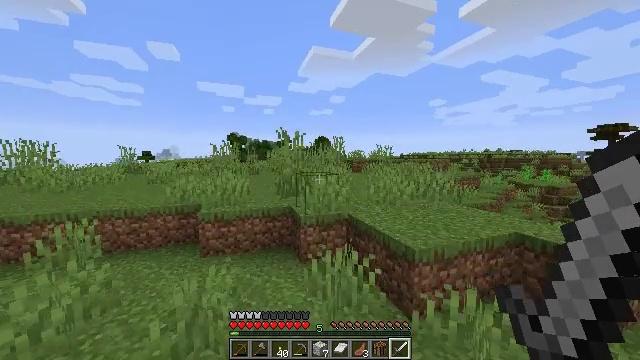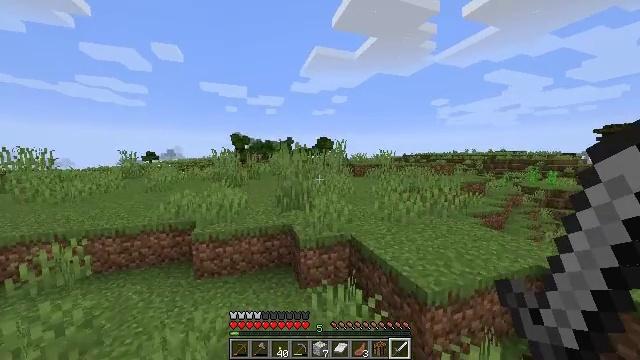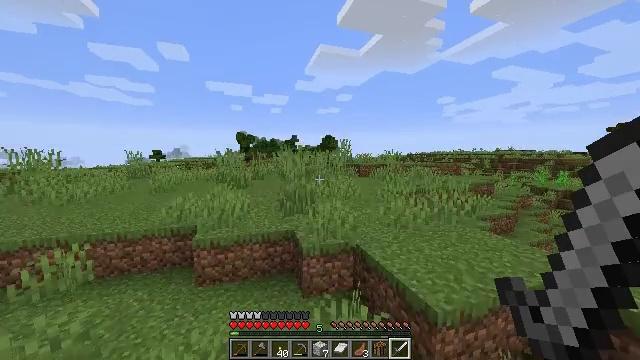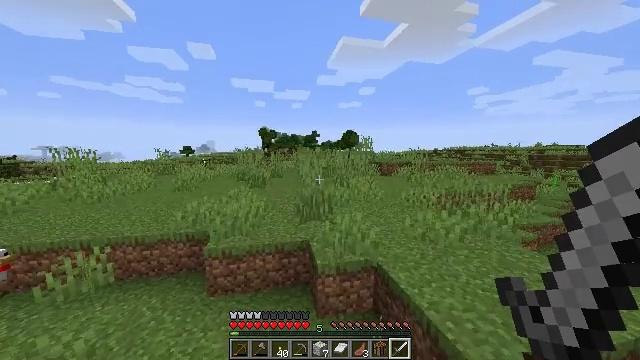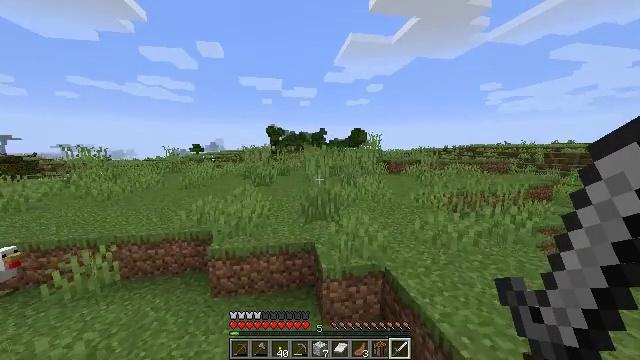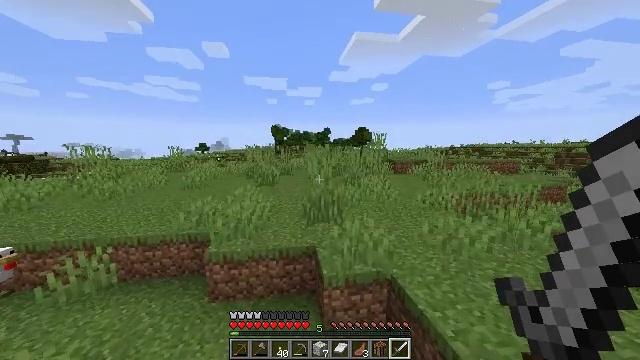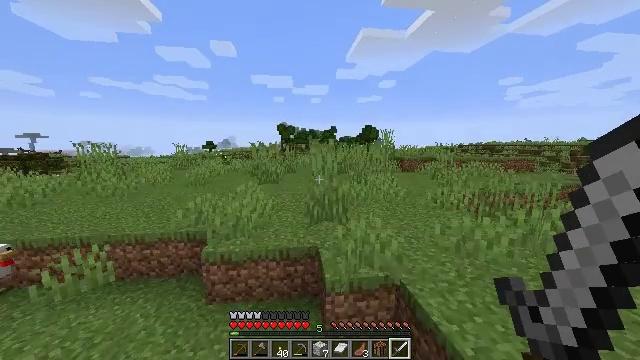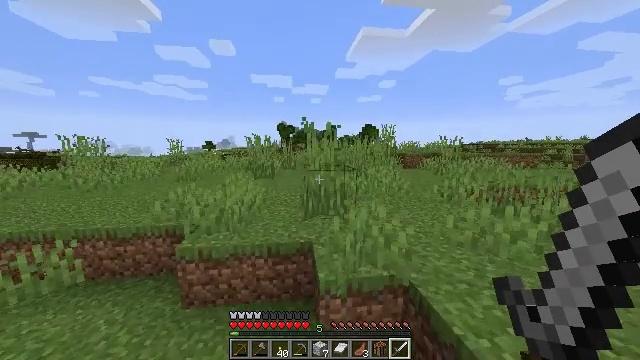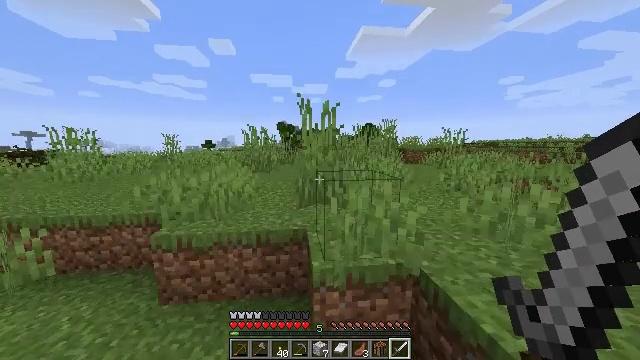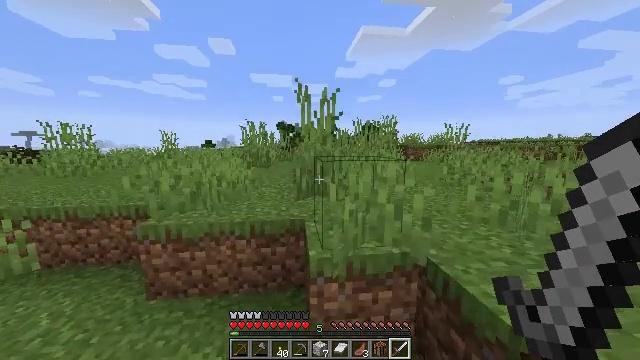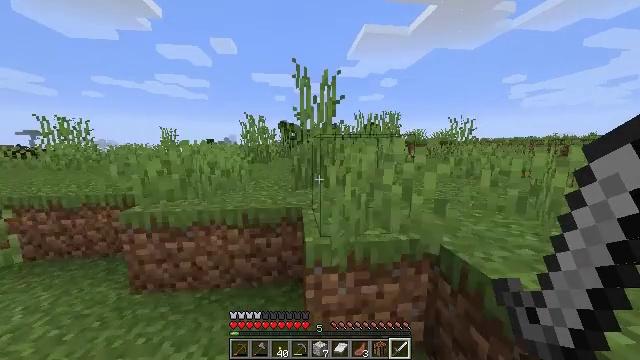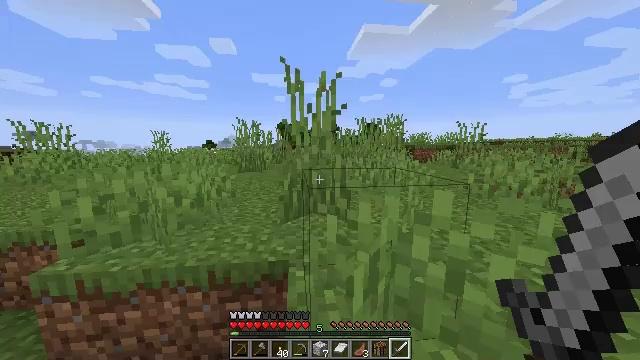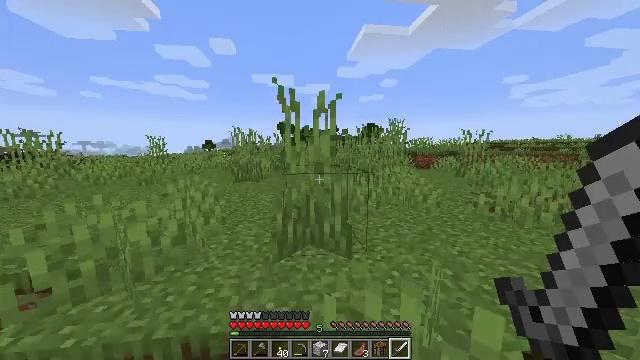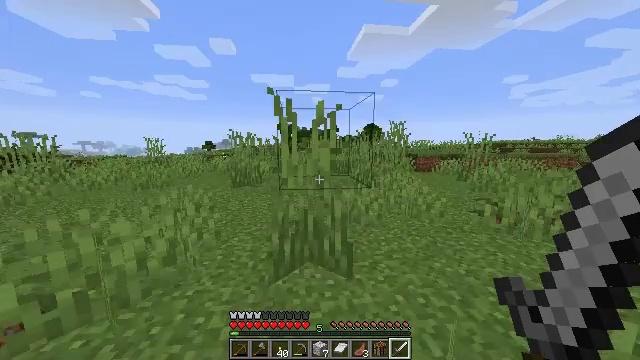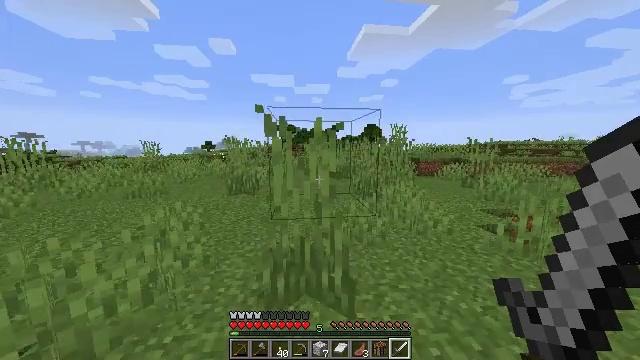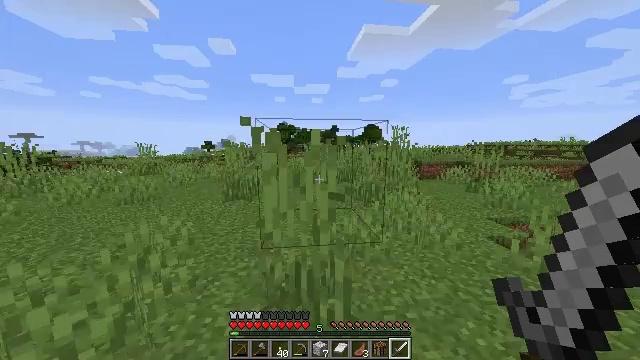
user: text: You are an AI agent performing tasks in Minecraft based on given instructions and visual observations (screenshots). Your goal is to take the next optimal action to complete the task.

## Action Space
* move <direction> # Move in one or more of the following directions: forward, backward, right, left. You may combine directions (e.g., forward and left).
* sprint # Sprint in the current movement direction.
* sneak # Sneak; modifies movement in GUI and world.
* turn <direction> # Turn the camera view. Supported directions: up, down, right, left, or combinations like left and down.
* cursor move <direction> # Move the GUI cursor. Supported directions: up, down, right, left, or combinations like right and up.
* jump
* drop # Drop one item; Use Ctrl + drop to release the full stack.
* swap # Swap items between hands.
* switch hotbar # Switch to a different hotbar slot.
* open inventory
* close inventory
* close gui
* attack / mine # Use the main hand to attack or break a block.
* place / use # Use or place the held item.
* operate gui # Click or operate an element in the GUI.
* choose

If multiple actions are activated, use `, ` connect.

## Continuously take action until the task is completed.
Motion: motion action
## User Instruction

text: Gather a tall sunflower.
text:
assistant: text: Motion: move forward, sprint, jump
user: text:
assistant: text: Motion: move forward, sprint, turn left, jump
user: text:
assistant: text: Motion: move forward, sprint, turn left and down, jump
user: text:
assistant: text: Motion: move forward, sprint, turn left, jump
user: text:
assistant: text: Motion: move forward, sprint, turn left, jump
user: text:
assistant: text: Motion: move forward, sprint, turn left, jump
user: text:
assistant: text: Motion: move forward, sprint, jump
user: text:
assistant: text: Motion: move forward, sprint, jump
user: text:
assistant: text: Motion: move forward, sprint, jump
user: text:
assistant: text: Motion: move forward, sprint, jump
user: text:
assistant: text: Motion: move forward, sprint, jump
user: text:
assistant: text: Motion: move forward, sprint, jump
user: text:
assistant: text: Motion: move forward, sprint, jump
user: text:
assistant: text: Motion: move forward, sprint, jump
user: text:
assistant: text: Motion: move forward, sprint, jump
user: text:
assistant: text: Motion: move forward, sprint, jump
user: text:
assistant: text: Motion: move forward, sprint, jump
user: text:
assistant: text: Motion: move forward, sprint, jump
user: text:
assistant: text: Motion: move forward, sprint, jump
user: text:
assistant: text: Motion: move forward, sprint, turn left, jump
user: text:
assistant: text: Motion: move forward, sprint
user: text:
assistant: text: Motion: move forward, sprint, turn left
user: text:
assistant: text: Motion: move forward, sprint
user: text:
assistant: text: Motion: move forward, sprint
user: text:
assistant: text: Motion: move forward, sprint, turn left
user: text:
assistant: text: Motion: move forward, sprint
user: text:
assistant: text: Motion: move forward, sprint
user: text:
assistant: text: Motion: move forward, sprint, turn left
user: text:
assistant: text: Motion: move forward, sprint
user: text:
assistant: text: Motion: move forward, sprint